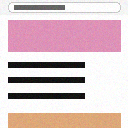
Screen state: on